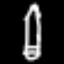
Label: pencil